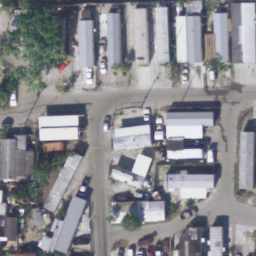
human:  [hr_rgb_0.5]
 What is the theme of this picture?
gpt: mobile home park